Field crop: tomato
Growth stage: 1
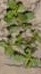
Species: portulaca